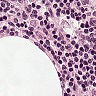
Metastatic tissue present: no